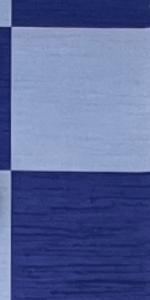
Label: Empty